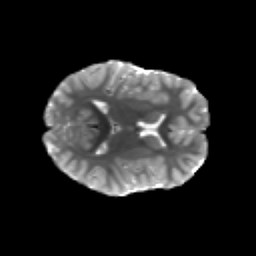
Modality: T2w
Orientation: axial
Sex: female
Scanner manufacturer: siemens
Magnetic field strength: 3 T
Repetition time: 5 s
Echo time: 0.071 s